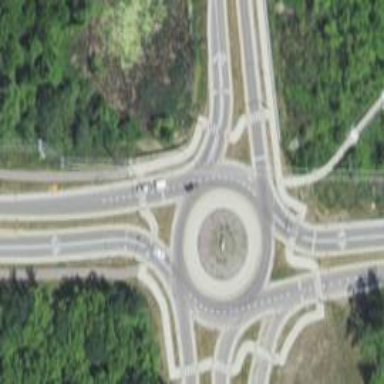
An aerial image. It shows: Secondary road made of asphalt leading to roundabout.